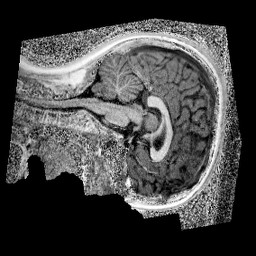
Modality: UNIT1_denoised
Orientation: sagittal
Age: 10
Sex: female
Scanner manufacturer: siemens
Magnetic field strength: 3 T
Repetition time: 4 s
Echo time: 0.00299 s